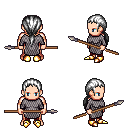
a pixel art fantasy rpg character, male body template, human, light skin, chain mail, red pants, white ponytail hairstyle, gold boots, spear, four views (front, back, left, right), 2x2 character sprite sheet, small pixel art, hard edges, no anti-aliasing